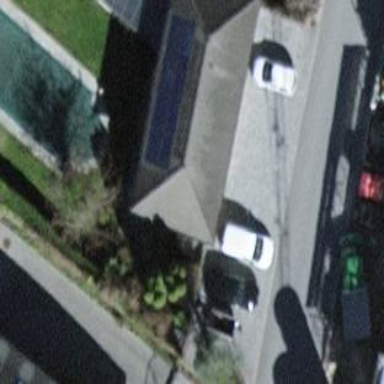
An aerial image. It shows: Garage.